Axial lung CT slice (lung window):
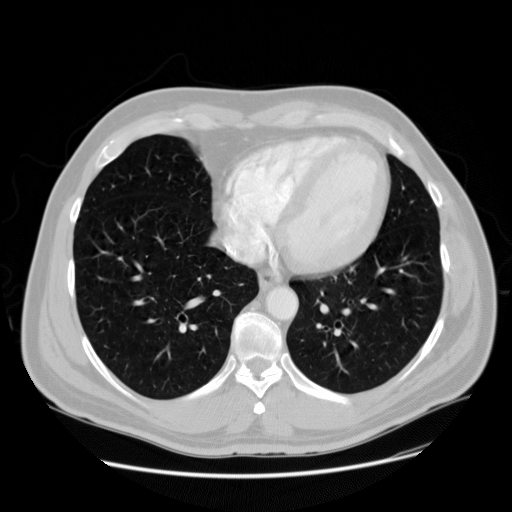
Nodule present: no